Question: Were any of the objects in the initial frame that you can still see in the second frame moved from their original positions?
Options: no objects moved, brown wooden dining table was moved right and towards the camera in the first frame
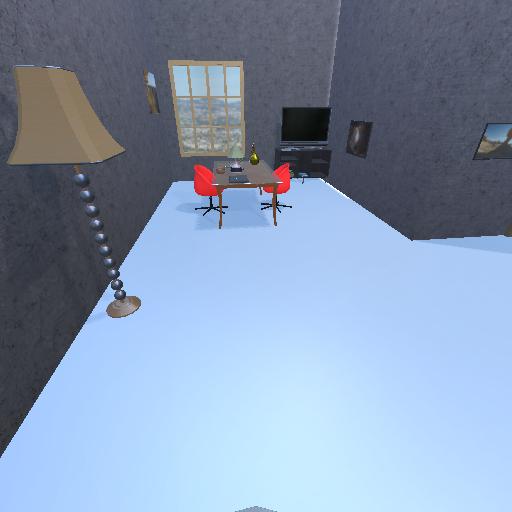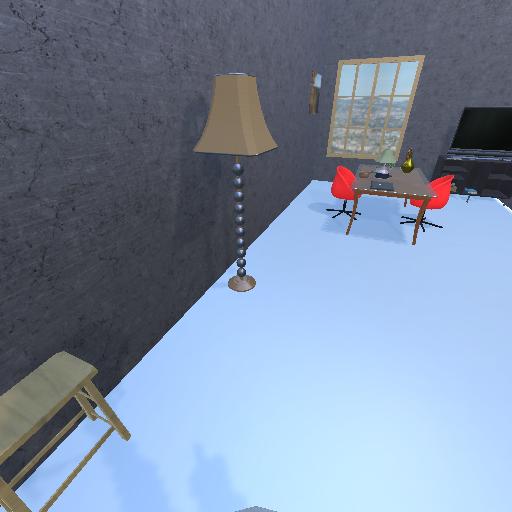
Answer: no objects moved